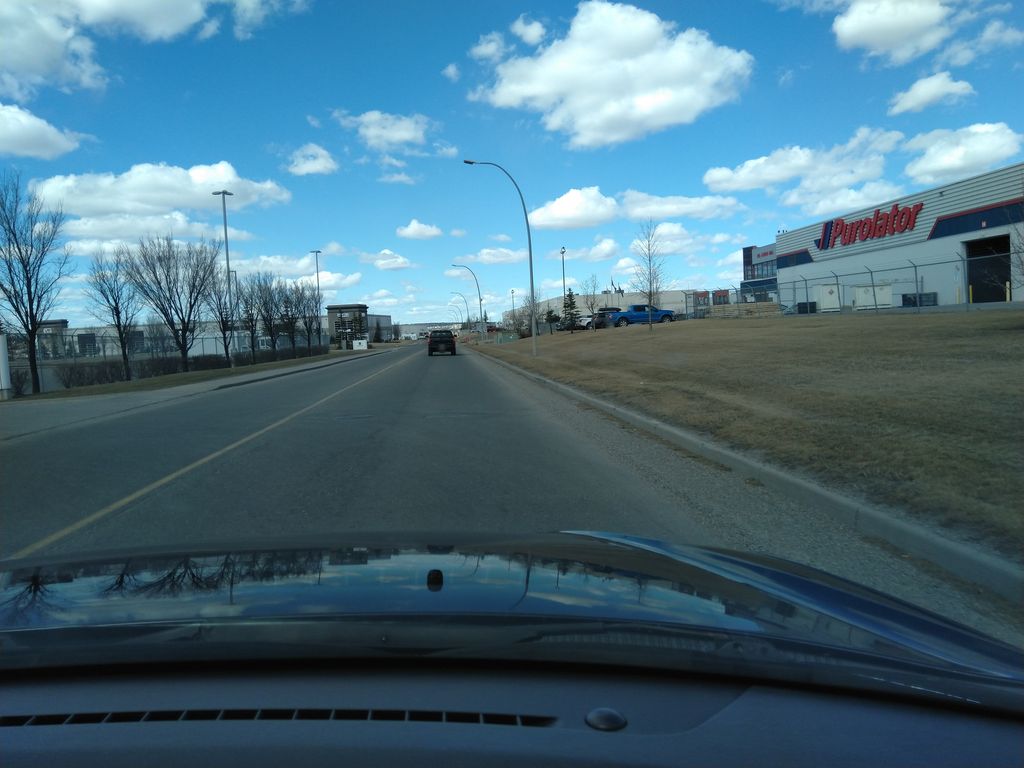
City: calgary